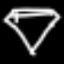
Label: diamond